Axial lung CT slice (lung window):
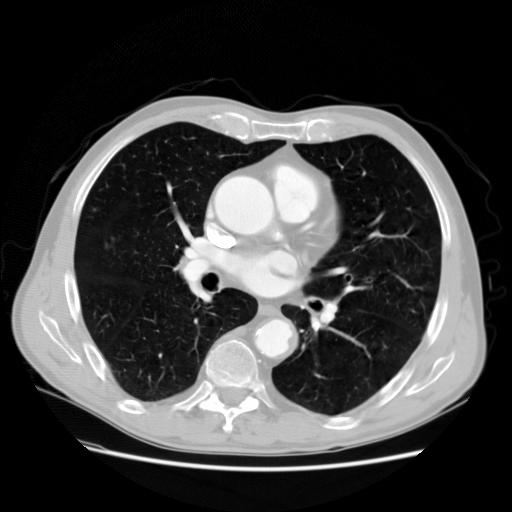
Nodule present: no